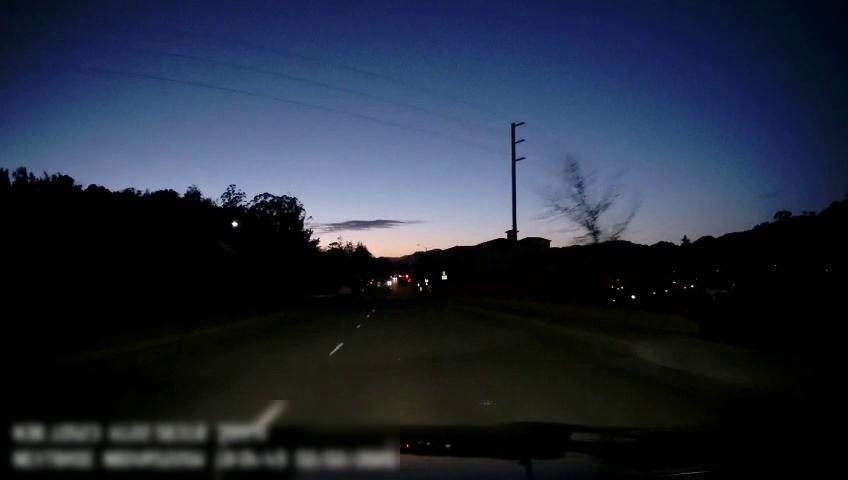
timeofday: Dusk/Dawn/Twilight
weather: Other
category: Drivable Space
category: Drivable Space
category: Lanes | Alternate Lane